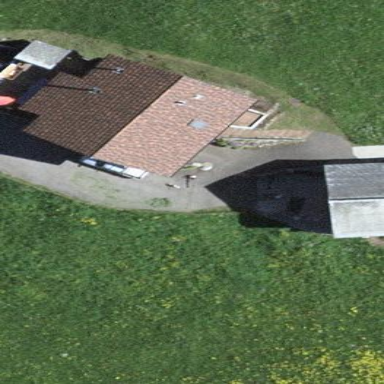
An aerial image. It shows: Farm with farmyard.